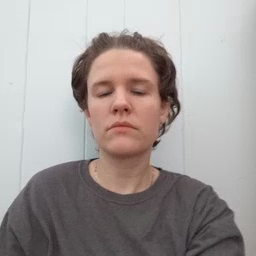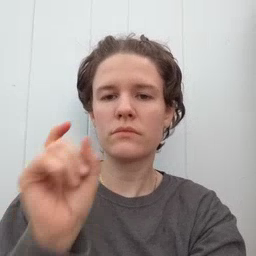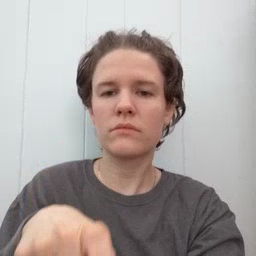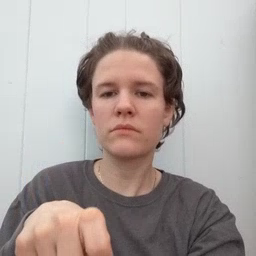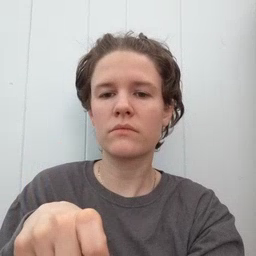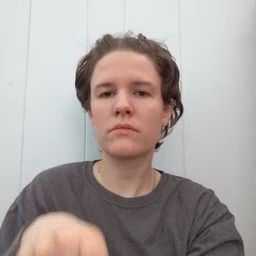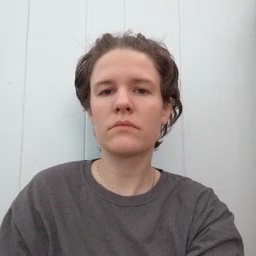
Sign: haveto